Field crop: maize
Growth stage: 2
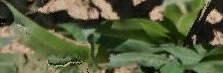
Species: maize